Question: I am trying to create a coins animation like the animation in temple run using css3 and javascript i tried to replicate the animation using transition in css3 but i am not able to achieve the same
is their any example which has the same animation in the web? or can any one help me to achieve the animation.
:
On click of a button i want some coins to emerge from the button and get collected into a basket (the buttons can be anywhere in the page and the basket fixed at the bottom)
Achieved using css3 transitions and jquery
Html
'''
<button id="btn1">button1</button>
<div id="1" class="coin"></div>
<div id="2" class="coin"></div>
<div id="3" class="coin"></div>
<div id="4" class="coin"></div>
<div id="basket"></div>
</div>
'''
Css
'''
.coinanim{
top:420px;
left: 430px;
width:50px;
height:50px;
transition: all 2s ease-in-out;
-webkit-transition: all 2s ease-in-out;
transition-delay: .36s;
-webkit-transition-delay: .36s;
}
'''
Jquery
'''
$('#btn1').click(function(){
$('.coin').css('opacity',1);
$('#1').addClass('coinanim1');
$('#2').addClass('coinanim2');
$('#3').addClass('coinanim3');
$('#4').addClass('coinanim4');
});
$('.coin').on('webkitTransitionEnd',function(){
$('.coin').css('opacity',0);
$('.coin').attr('class','coin');
});
'''
demo: <URL>

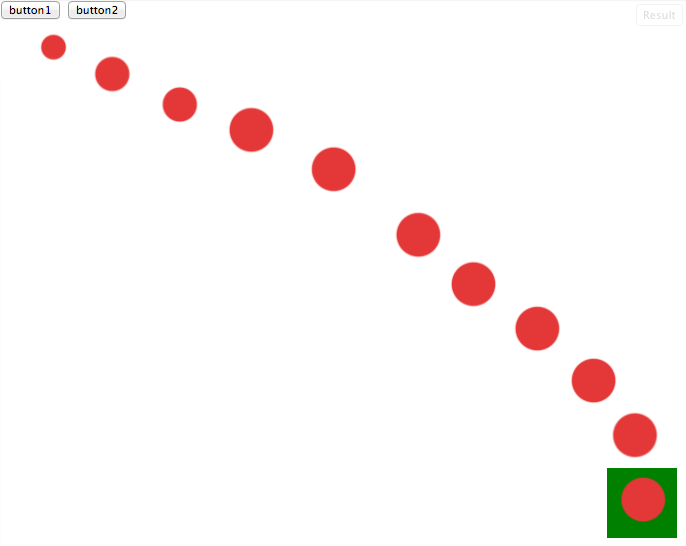
Answer: Why not simply use JQuery animate? <URL>
'''
$cart = $(".cart");
$("button").on("click", function(){
$btn = $(this);
var $coin = $('<div class="coin">')
.insertAfter($btn)
.css({
"left": $btn.offset().left,
"top": $btn.offset().top
})
.animate({
"top": $cart.offset().top,
"left": $cart.offset().left
}, 800, function() {
$coin.remove();
});
});
'''
With this method you can also use CSS Animations to enhance coins behavior while they are flying to the basket.